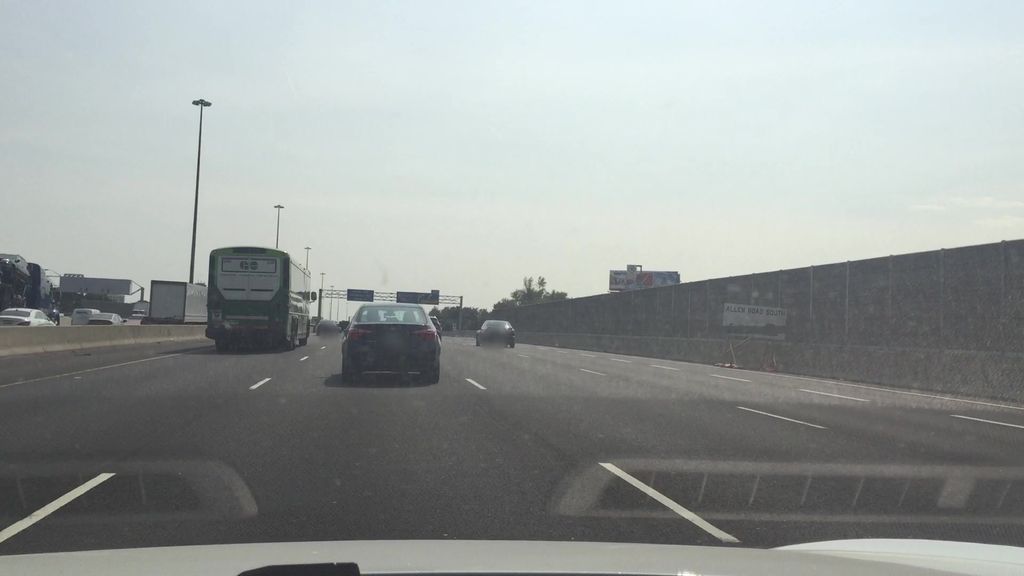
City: toronto